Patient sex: M
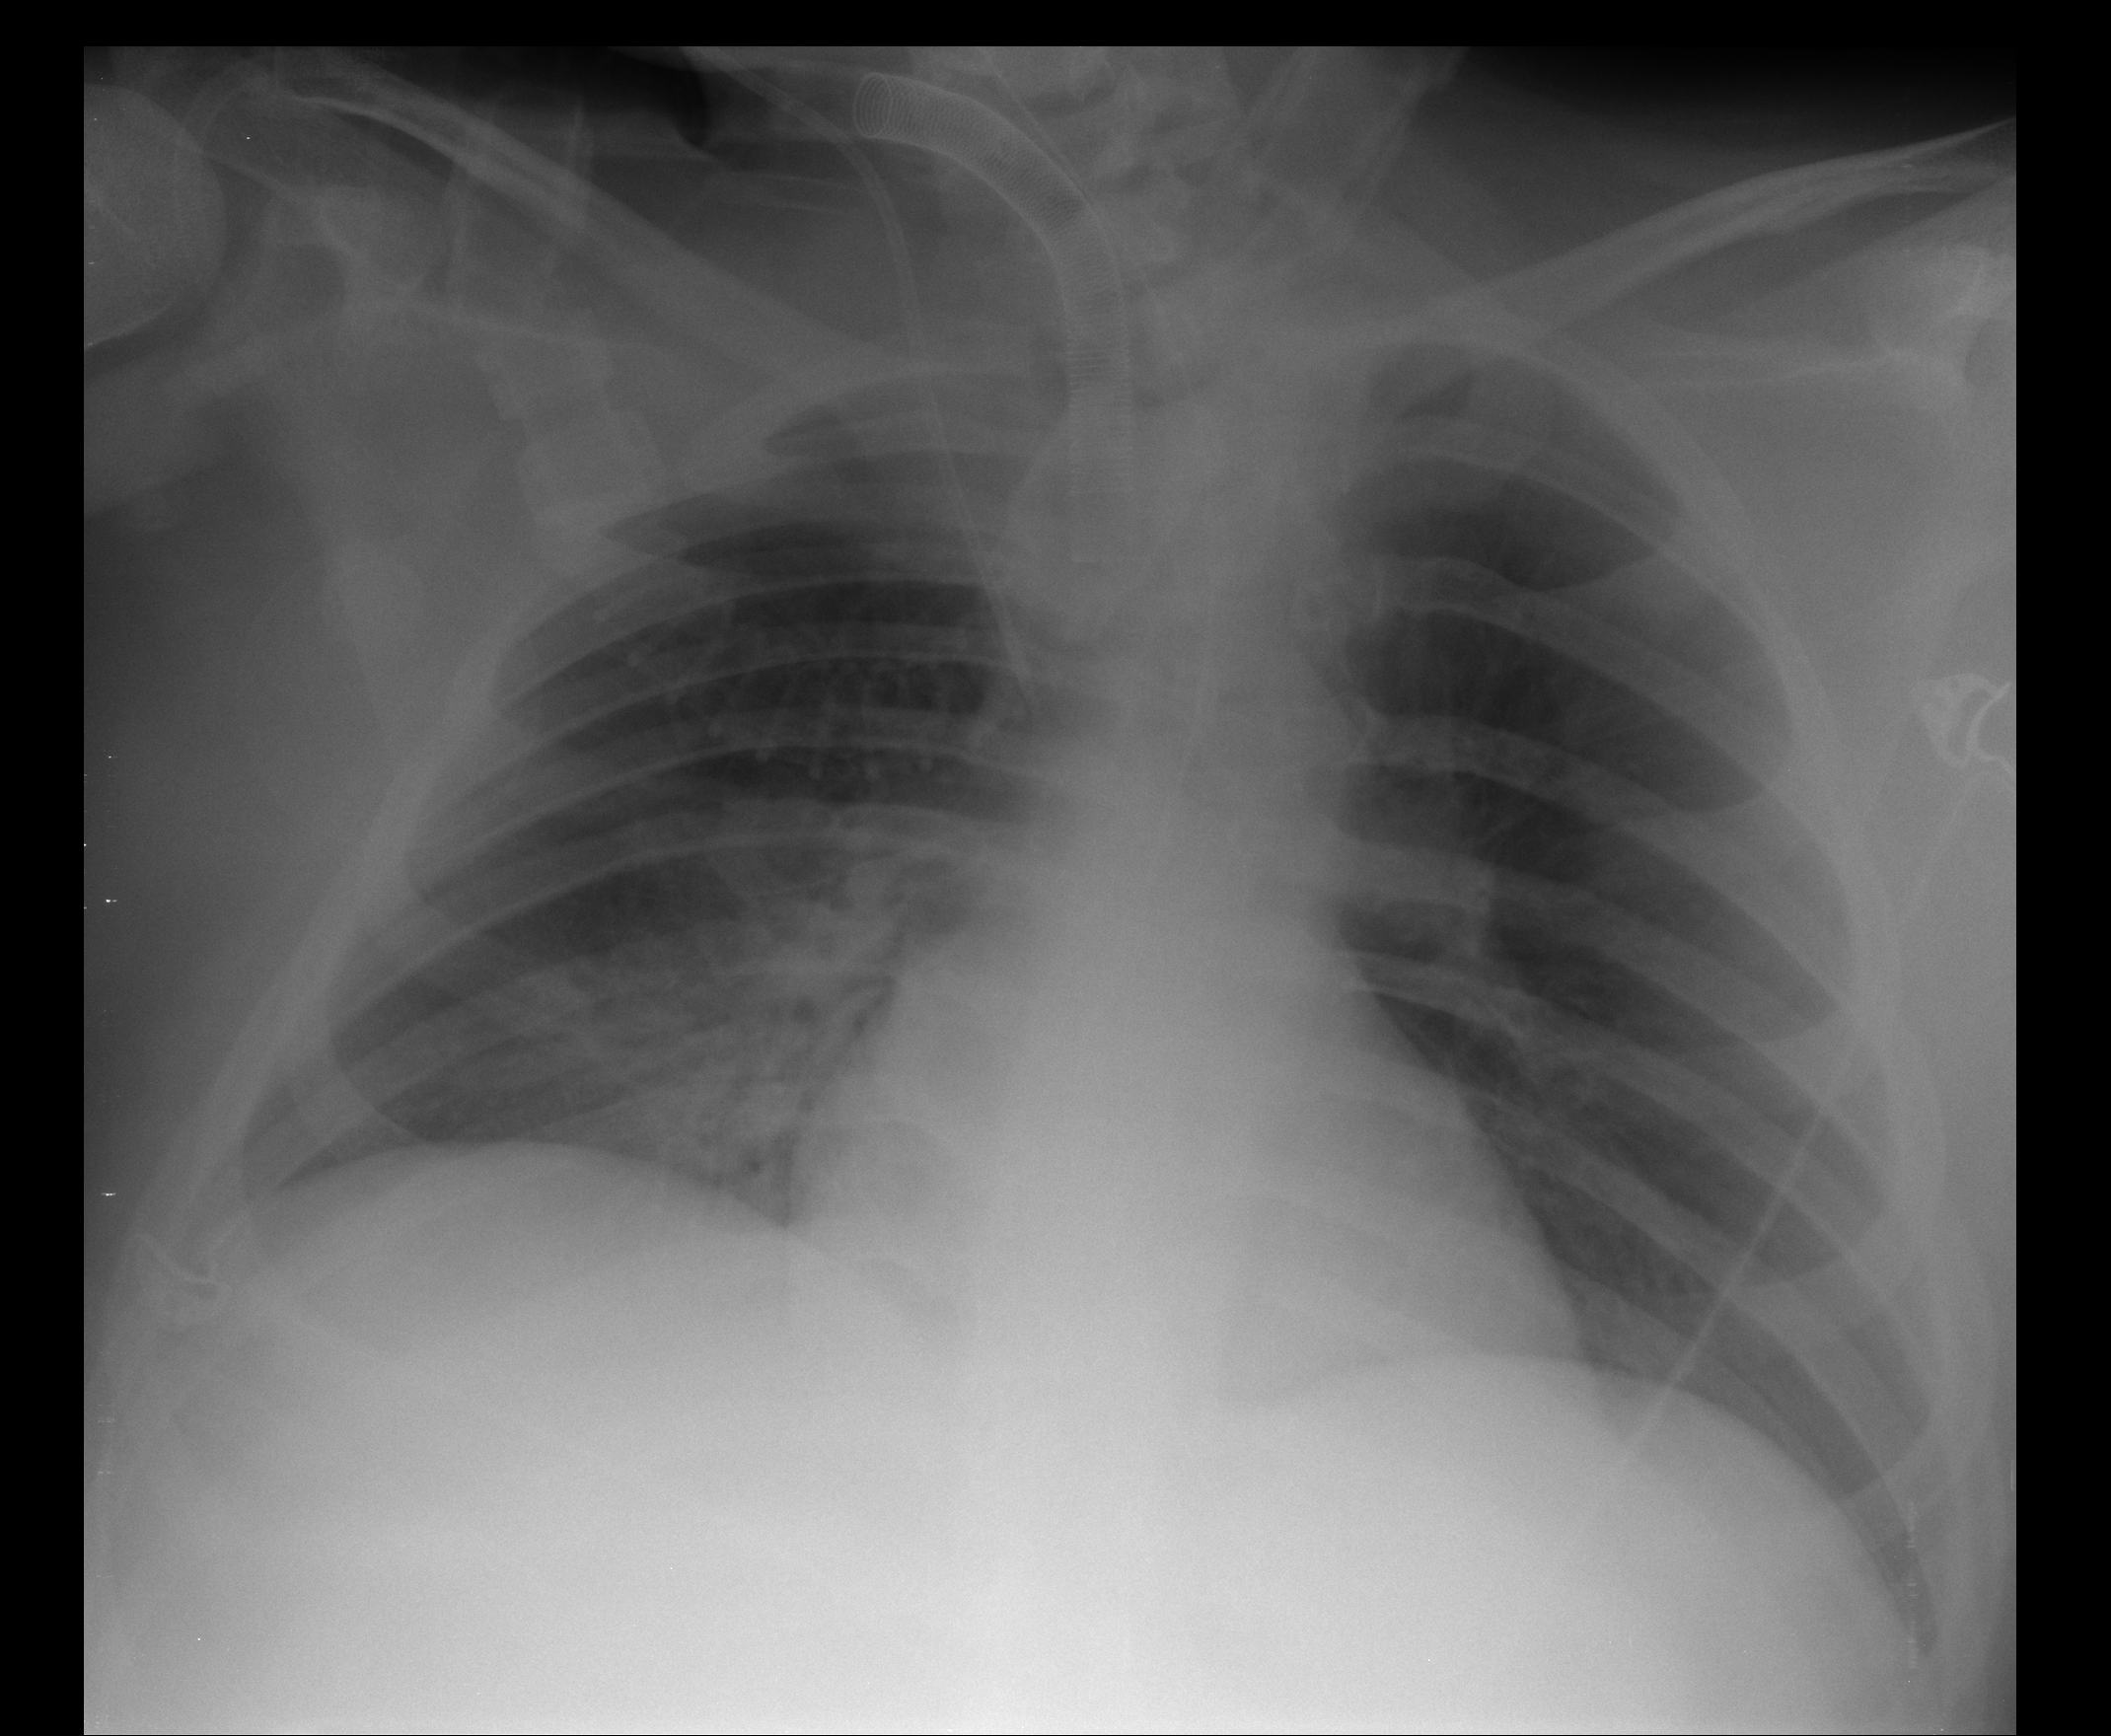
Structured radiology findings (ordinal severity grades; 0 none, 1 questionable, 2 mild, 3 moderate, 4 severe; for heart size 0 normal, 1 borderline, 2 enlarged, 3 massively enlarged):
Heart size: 0
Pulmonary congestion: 1
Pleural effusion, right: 0
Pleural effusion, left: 0
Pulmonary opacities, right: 3
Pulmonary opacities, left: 0
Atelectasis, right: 2
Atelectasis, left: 2